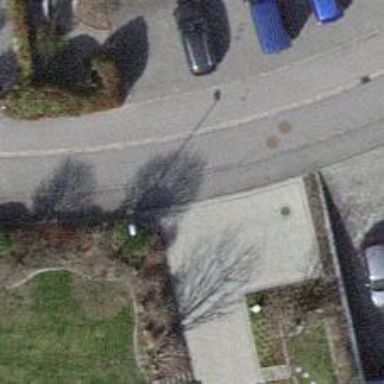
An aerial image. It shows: Asphalt footpath with unmarked crossing.